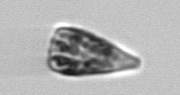
Label: Licmophora